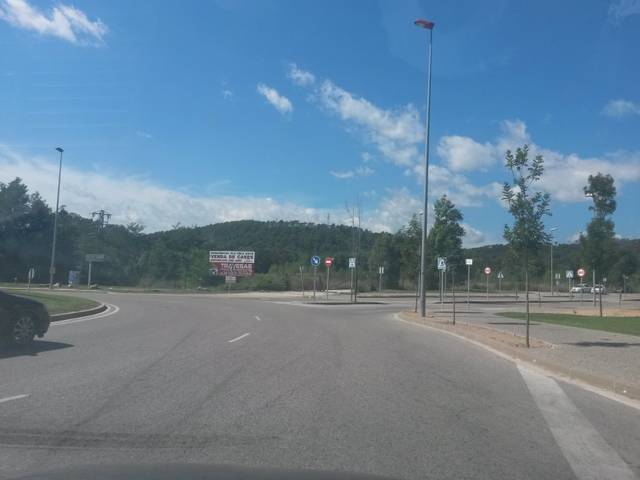
Region: Spain
Coordinates: 42.009, 2.817